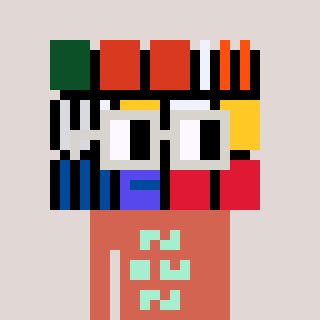
a pixel art character with square light gray glasses, a abstract-shaped head and a peachy-colored body on a warm background